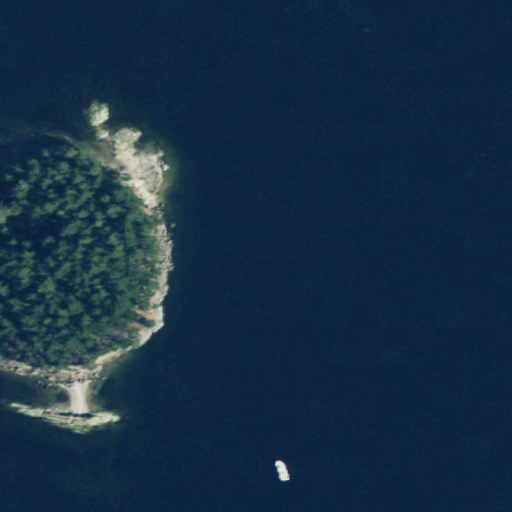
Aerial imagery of island in Washington named Chuckanut Island containing open water, evergreen forest, herbaceous wetlands, and deciduous forest